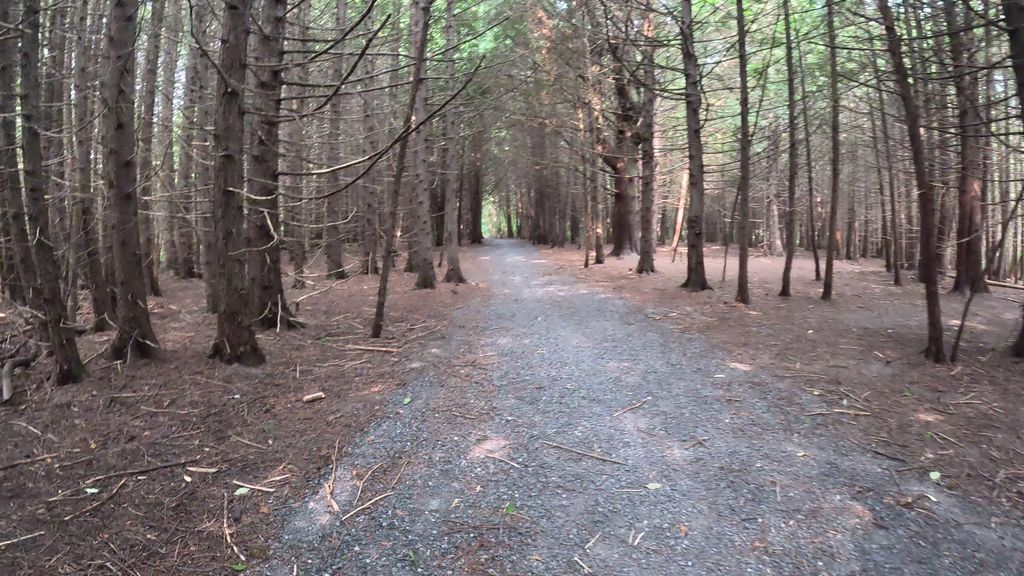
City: ottawa-gatineau